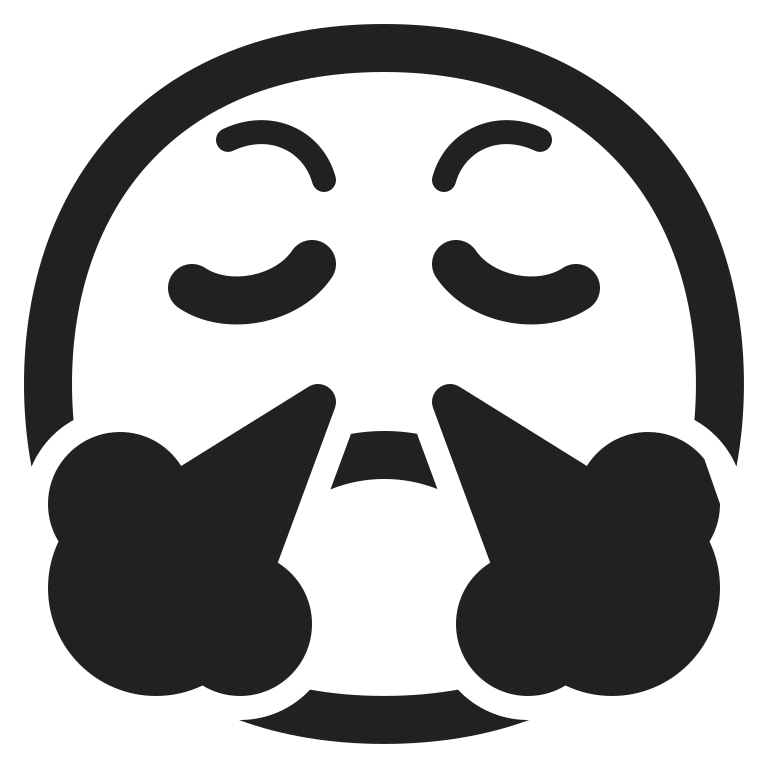
face with steam from nose high contrast